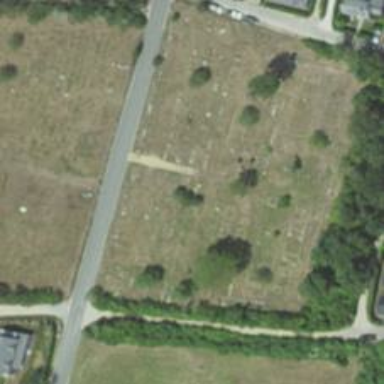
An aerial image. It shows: Cemetery with graves.